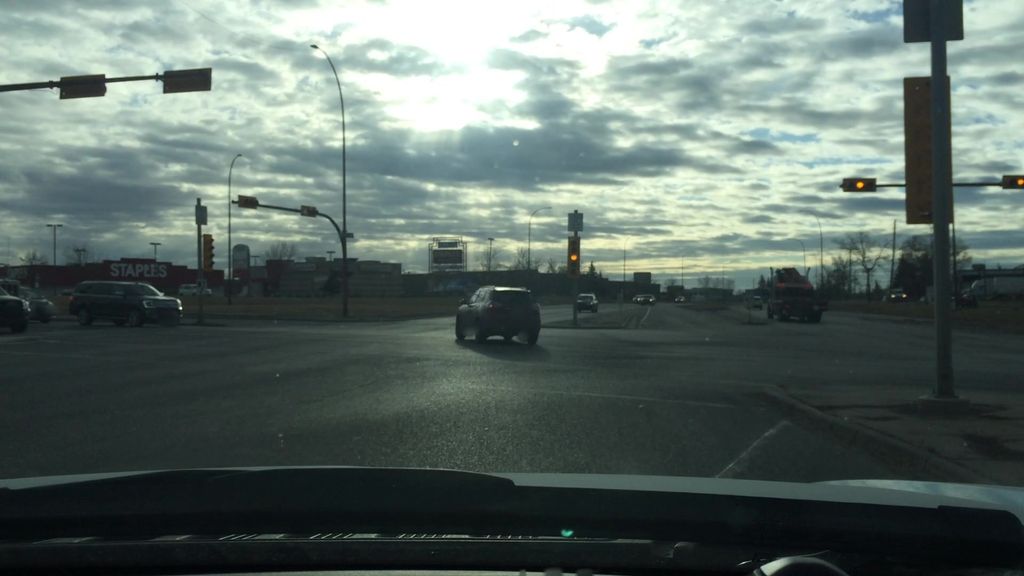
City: calgary